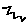
Label: zigzag